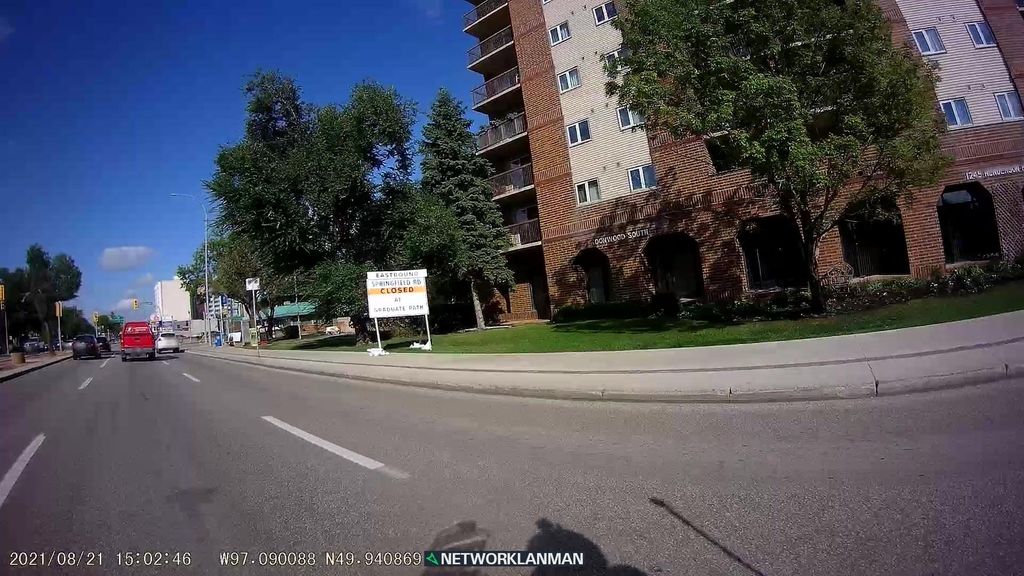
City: winnipeg